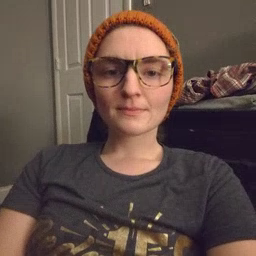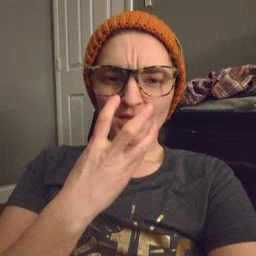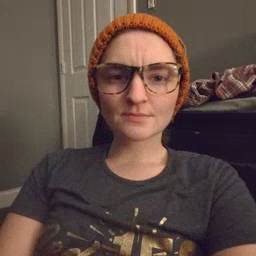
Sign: mad